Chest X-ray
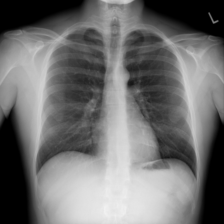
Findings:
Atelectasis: negative
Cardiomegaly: negative
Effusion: negative
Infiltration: negative
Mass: negative
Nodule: negative
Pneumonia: negative
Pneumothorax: negative
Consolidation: negative
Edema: negative
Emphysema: negative
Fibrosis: negative
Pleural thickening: negative
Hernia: negative